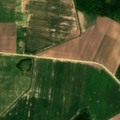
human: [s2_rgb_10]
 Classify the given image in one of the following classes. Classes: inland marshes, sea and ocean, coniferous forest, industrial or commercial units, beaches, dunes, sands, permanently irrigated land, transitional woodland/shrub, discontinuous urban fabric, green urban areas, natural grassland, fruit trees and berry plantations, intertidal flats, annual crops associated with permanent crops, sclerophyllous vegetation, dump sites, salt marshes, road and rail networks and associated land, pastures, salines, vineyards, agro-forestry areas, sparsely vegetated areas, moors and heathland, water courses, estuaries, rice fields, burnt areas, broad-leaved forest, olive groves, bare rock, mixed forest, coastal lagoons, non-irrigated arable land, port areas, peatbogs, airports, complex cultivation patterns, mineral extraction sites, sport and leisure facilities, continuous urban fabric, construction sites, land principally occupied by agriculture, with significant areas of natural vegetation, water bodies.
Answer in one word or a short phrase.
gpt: non-irrigated arable land, broad-leaved forest